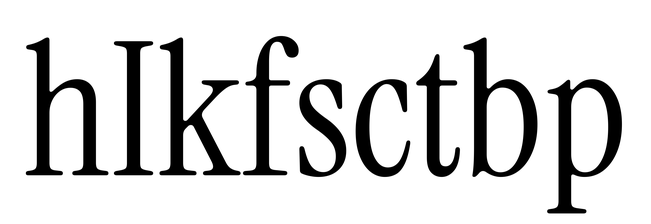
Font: InstrumentSerif-Regular